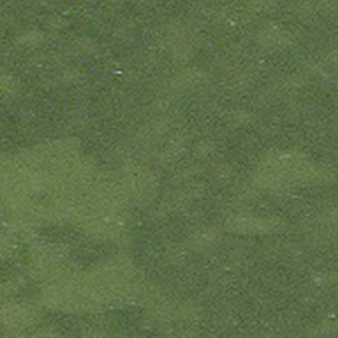
Label: other